Question: I am using an android app for our engineers off site to clock in and out of our time and attendance software. The basic way it works is that the engineers click on a button to clock in/out, and the app gathers some data from the phone such as their time and location, which is then sent to a php script on an internally hosted server. The PHP script then inserts the values into a phpMyAdmin MySql table, and this information is then picked up by the time and attendance software.
All this part works fine, however I keep getting random 0 values in the table, I get them about once a day, and these 0 values stops the time and attendance software picking up data from the table and it blocks the system.
At first I thought it might be engineers just not putting in their ID's resulting in the php myadmin table to automatically put in a 0, however I added code to the app that stops 0's being sent to the script, and tested this to see that it does work.

After looking, whenever these 0 values get put in there is no time or other information being picked up, which might lead me to believe that these values are not coming from the app, and may be some kind of glitch.
I was wondering if there maybe is a way to set the php table to automatically delete 0 values from the table every 5 minutes? Or if there is another way to get rid of these 0's without having to constantly check the table and delete them?
Help on this would be greatly appreciated :)
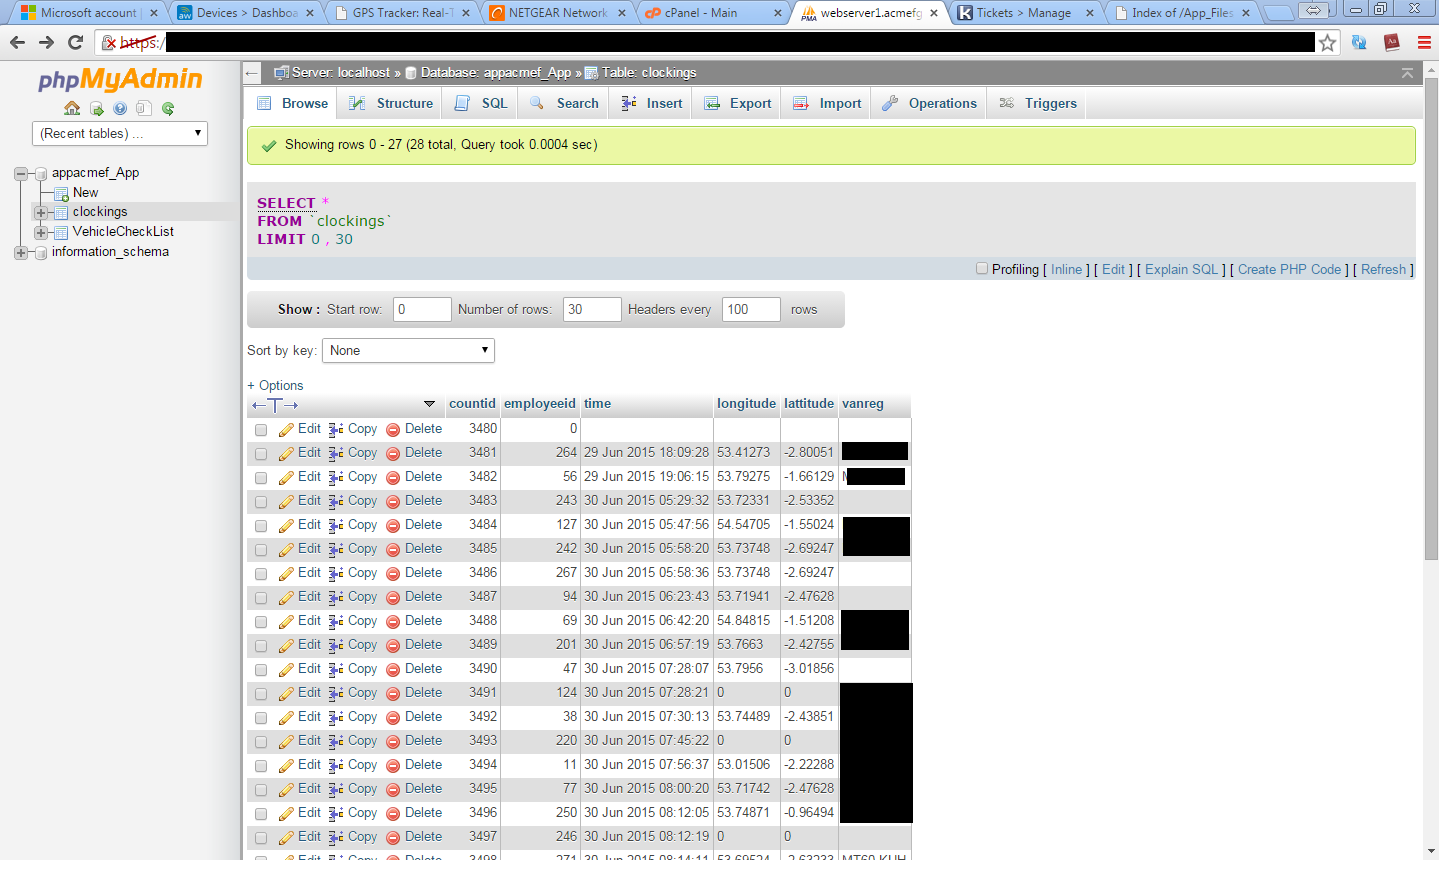
Answer: You can emulate a value constraint with a trigger:
'''
DELIMITER $
CREATE TRIGGER constraint_lng_lat
BEFORE INSERT ON clockings FOR EACH ROW
BEGIN
IF NEW.longitude = 0 AND NEW.latitude = 0 THEN
SIGNAL SQLSTATE '45000' SET MESSAGE_TEXT = 'Cannot insert row: wrong value 0 for latitude and longitude.';
END IF;
END;
$
DELIMITER ;
'''
A similar trigger might be needed for update.
Once you have them running delete current rows with 0's.
Generic exception signalled in the trigger can also help you find out why those unwanted rows appear.